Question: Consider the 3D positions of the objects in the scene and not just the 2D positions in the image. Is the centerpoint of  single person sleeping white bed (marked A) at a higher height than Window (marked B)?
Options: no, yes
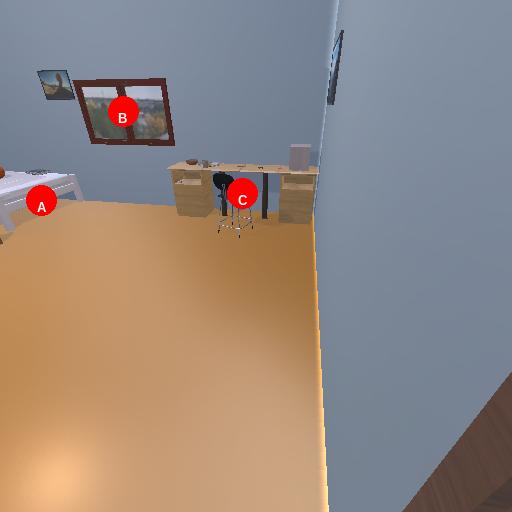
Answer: no